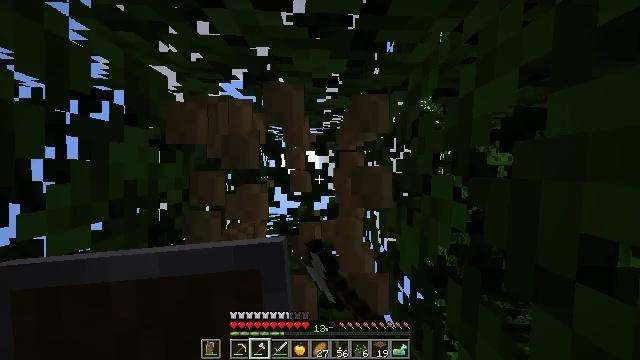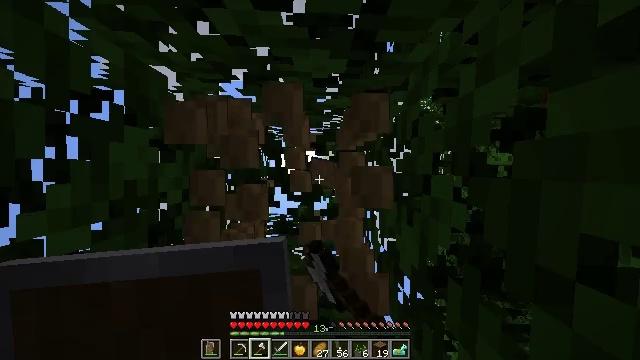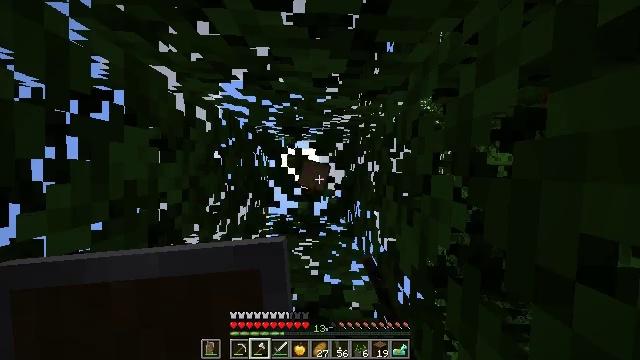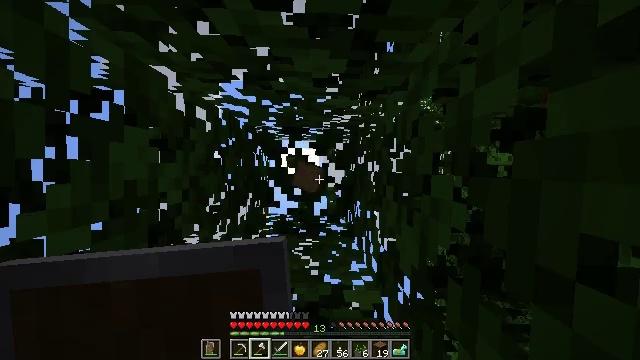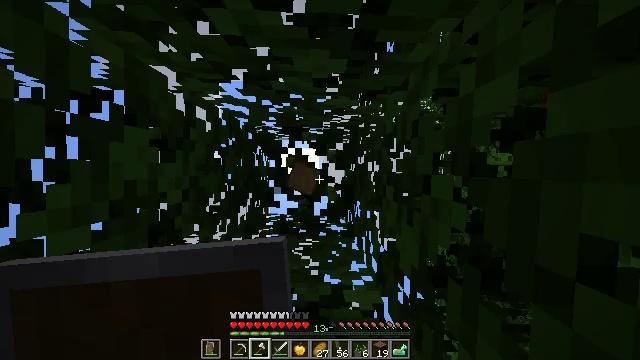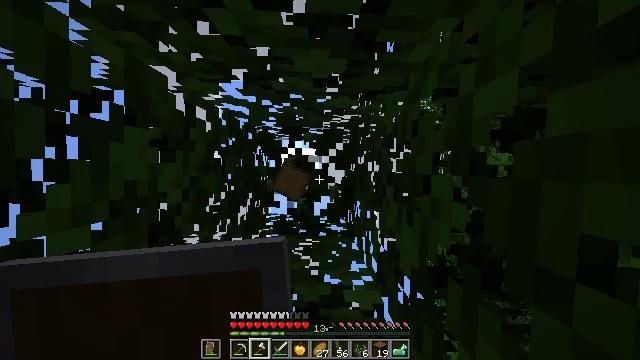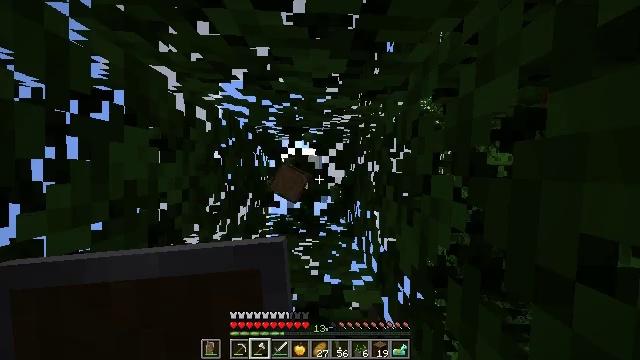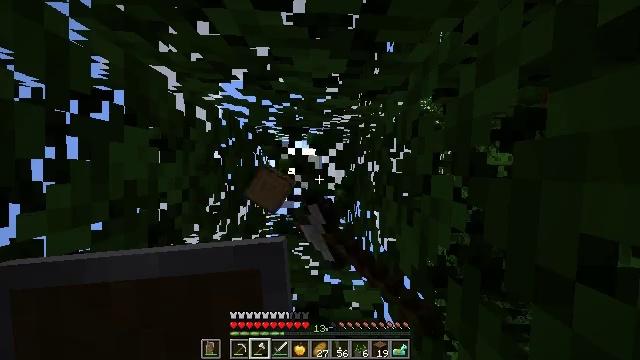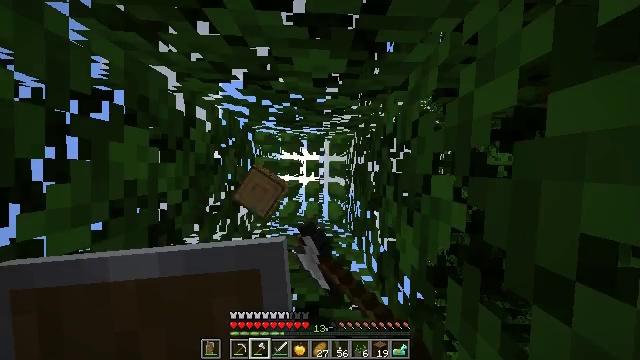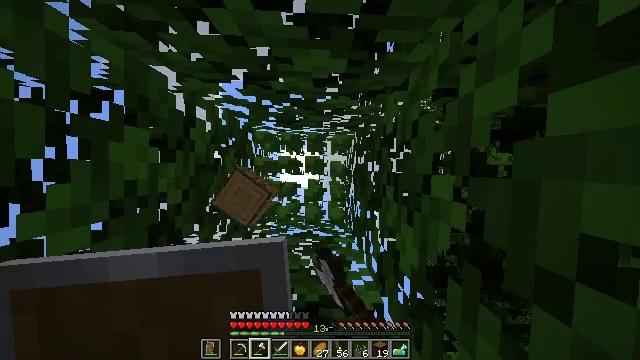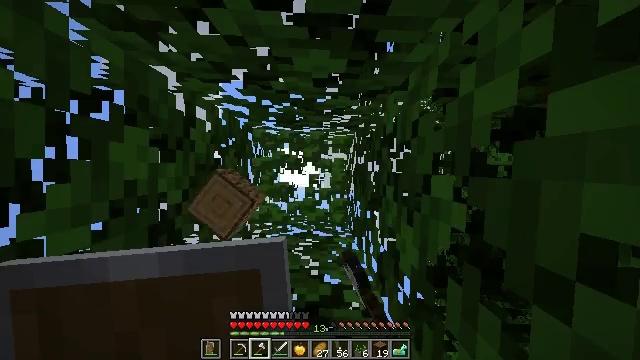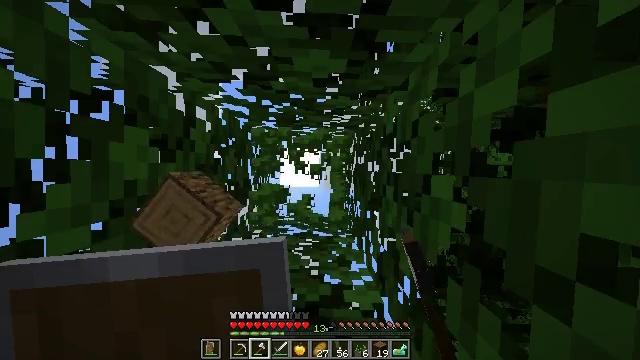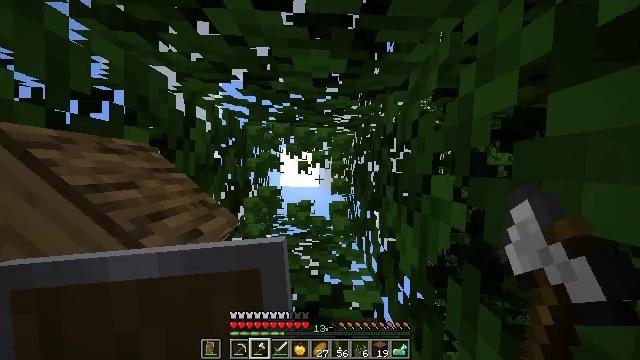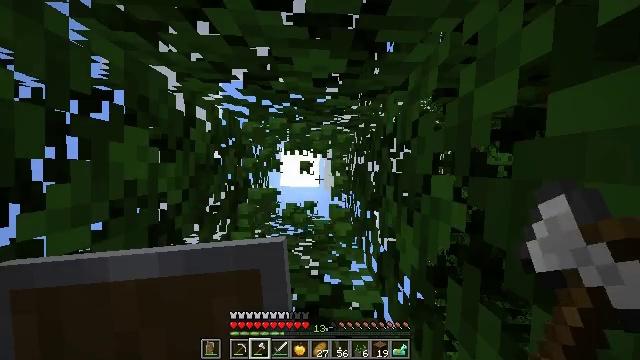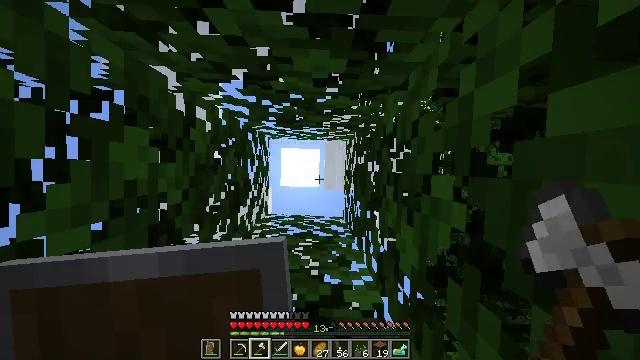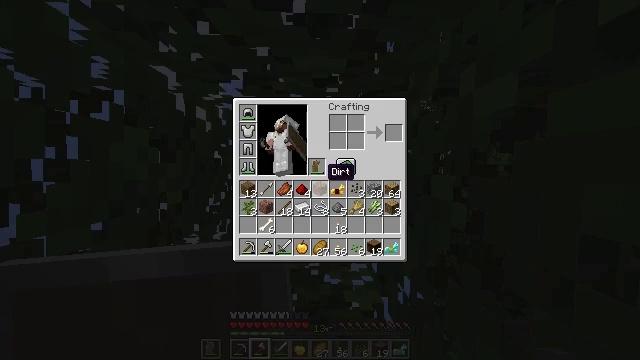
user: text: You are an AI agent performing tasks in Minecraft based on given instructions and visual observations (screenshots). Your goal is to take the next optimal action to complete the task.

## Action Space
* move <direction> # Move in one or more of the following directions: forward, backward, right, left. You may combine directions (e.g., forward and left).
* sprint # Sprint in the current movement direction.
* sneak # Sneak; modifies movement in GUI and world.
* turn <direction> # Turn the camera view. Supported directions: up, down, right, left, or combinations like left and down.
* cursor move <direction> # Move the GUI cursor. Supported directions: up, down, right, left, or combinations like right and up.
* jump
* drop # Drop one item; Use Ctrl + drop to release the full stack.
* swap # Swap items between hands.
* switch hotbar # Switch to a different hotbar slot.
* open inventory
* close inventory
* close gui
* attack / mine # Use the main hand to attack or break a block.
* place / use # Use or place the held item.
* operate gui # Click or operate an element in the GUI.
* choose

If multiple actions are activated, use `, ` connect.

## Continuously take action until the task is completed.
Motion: motion action
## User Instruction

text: Collect some oak leaves.
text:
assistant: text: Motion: attack / mine
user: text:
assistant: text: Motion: attack / mine
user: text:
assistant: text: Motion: attack / mine
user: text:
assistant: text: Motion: attack / mine
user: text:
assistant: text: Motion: attack / mine
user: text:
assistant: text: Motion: attack / mine
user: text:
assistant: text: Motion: attack / mine
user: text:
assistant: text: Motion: attack / mine
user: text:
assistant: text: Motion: attack / mine
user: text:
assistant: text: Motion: attack / mine
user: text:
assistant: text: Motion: attack / mine
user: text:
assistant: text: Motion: attack / mine
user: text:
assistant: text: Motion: no_op
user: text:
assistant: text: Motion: no_op
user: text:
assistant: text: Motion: open inventory
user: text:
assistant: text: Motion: open inventory
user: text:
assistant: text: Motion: open inventory
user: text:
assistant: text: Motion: no_op
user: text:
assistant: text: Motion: cursor move right
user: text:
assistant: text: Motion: cursor move right
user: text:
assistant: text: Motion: cursor move right
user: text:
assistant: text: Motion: cursor move right
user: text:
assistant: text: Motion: no_op
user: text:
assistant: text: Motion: no_op
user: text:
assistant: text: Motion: no_op
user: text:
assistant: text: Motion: no_op
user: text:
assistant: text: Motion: no_op
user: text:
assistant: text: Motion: no_op
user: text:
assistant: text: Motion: no_op
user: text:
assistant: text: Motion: no_op